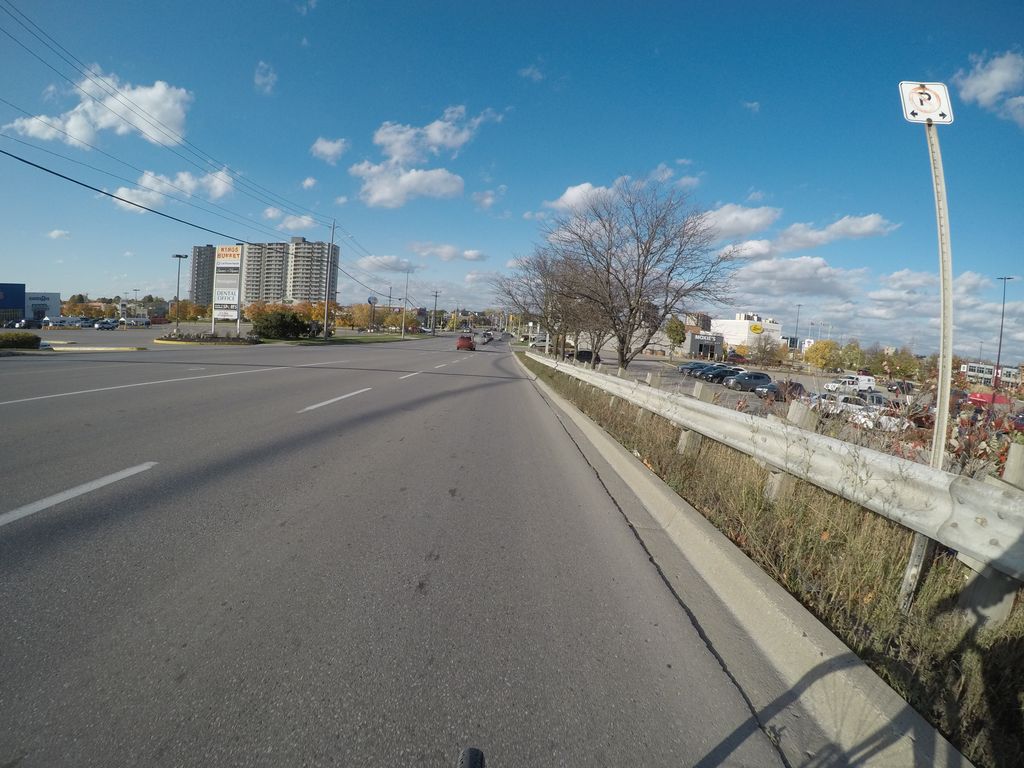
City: kitchener-waterloo